九年级 · 度量几何学
(本小题 8.0 分)如图, 小明家窗外有一堵围墙 $A B$, 由于围墙的遮挡, 清晨太阳光恰好从窗户的最高点 $C$ 射进房间的地板 $F$ 处, 中午太阳光恰好能从窗户的最低点 $D$ 射进房间的地板 $E$ 处, 小明测得窗子距地面的高度 $O D=0.8 m$, 窗高 $C D=1.2 m$, 并测得 $O E=0.8 m, O F=3 m$, 求围墙 $A B$ 的高度.
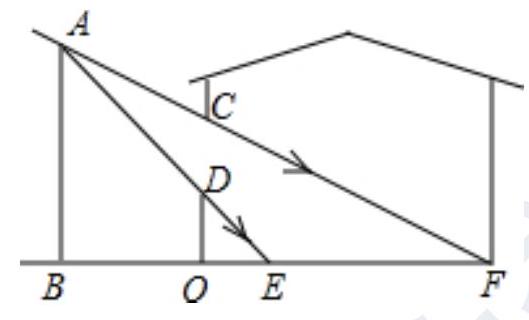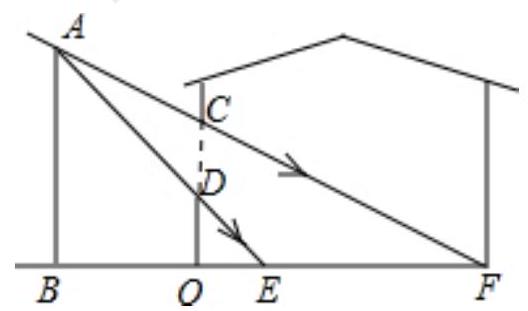
答案: 解：延长 $O D$ 于点 $C$,

$\because D O \perp B F$,

$\therefore \angle D O E=90^{\circ}$.
$\because O D=0.8 m, O E=0.8 m$,

$\therefore \angle D E B=45^{\circ}$.

$\because A B \perp B F$,

$\therefore \angle B A E=45^{\circ}$,

$\therefore A B=B E$.

设 $A B=B E=x m$ ，

$\because A B \perp B F, C O \perp B F$,

$\therefore A B / / C O$,

$\therefore \triangle A B F \sim \triangle C O F$,

$\therefore \frac{A B}{B F}=\frac{C O}{O F}$,

$\frac{x}{x+(3-0.8)}=\frac{1.2+0.8}{3}$

解得: $x=4.4$,

经检验: $x=4.4$ 是原方程的解,

答：围墙 $A B$ 的高度是 $4.4 \mathrm{~m}$.

【解析】本题考查了相似三角形的判定与性质, 解决问题的关键是求出 $A B=B E$, 根据相似三角形的判定方法证明 $\triangle A B F \sim \triangle C O F$, 属于中档题.

首先根据 $D O=O E=0.8 m$, 可得 $\angle D E B=45^{\circ}$, 然后证明 $A B=B E$, 再证明 $\triangle A B F \sim \triangle C O F$, 可得 $\frac{A B}{B F}=\frac{C O}{O F}$, 然后代入数值可得方程, 解出方程即可得到答案.